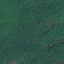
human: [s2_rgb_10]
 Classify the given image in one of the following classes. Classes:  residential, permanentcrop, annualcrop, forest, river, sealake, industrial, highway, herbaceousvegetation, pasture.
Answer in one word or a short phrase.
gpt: Forest